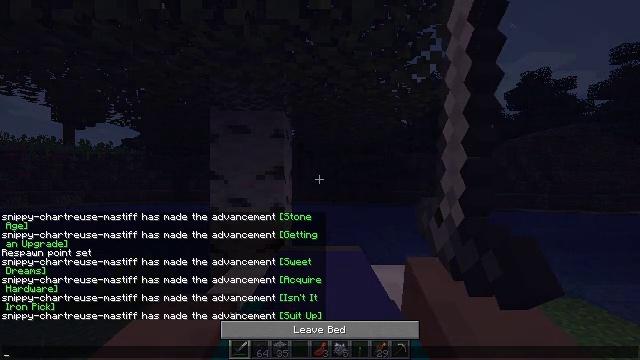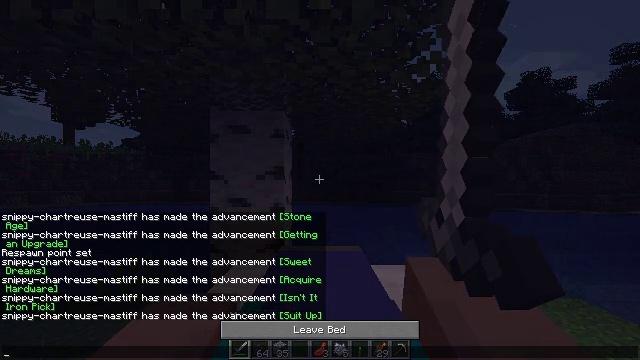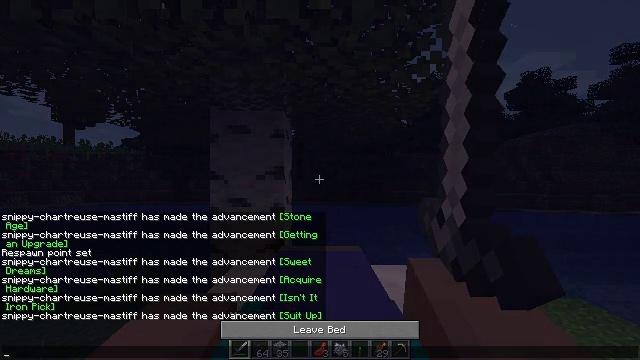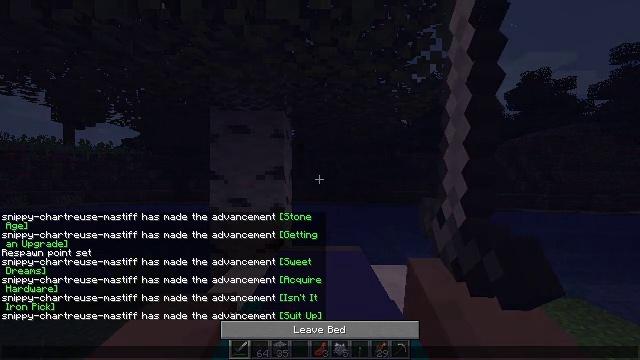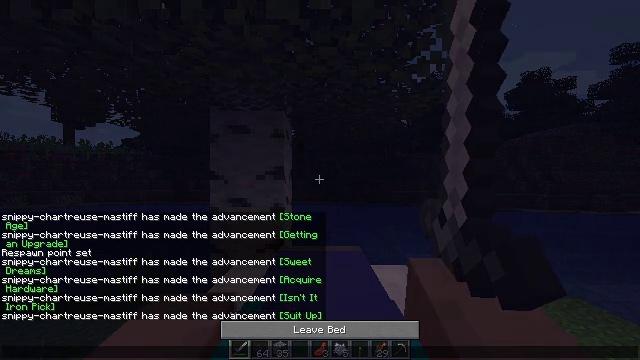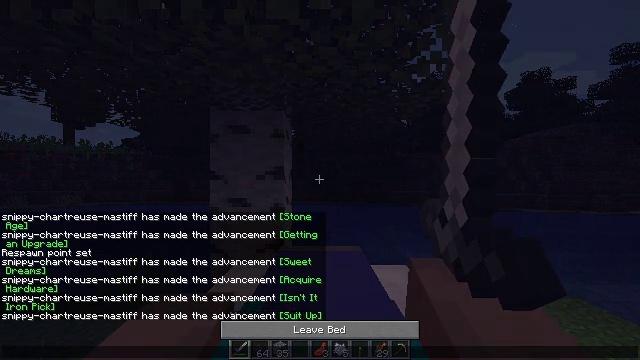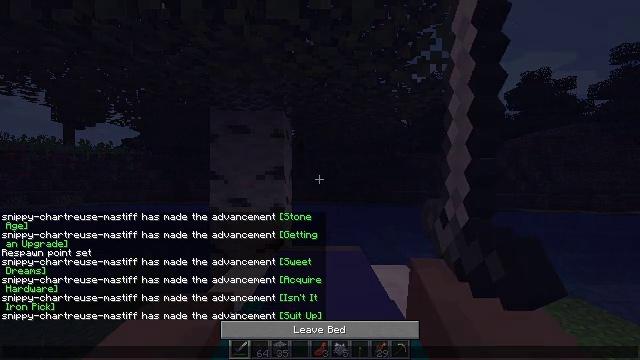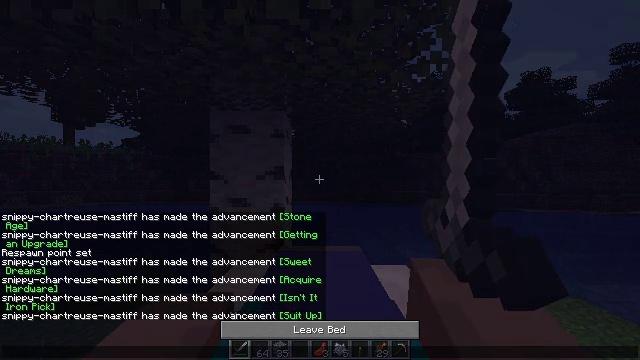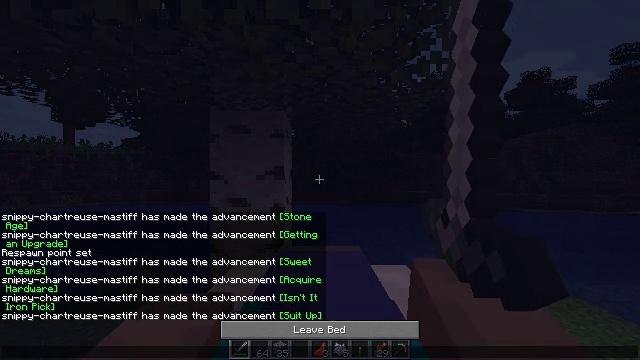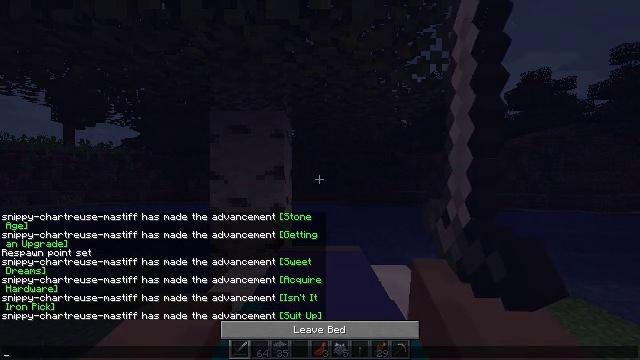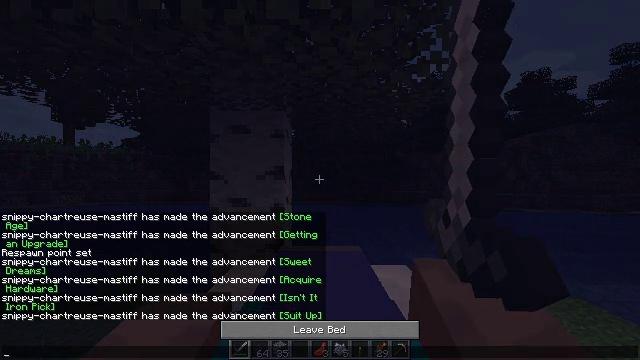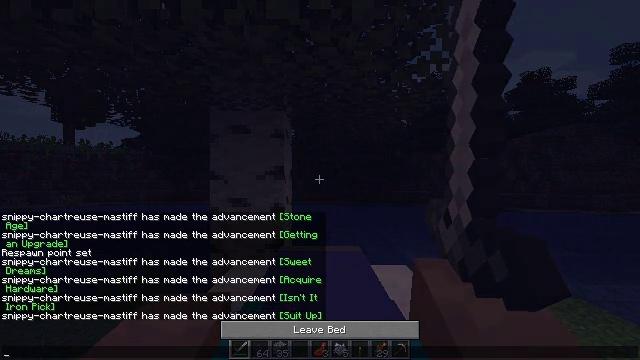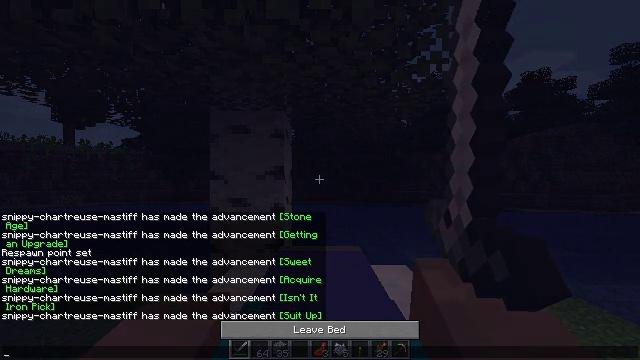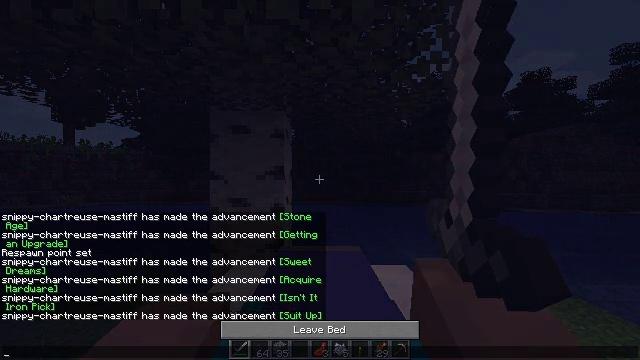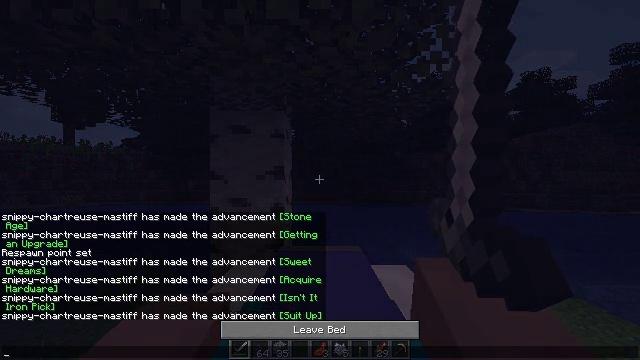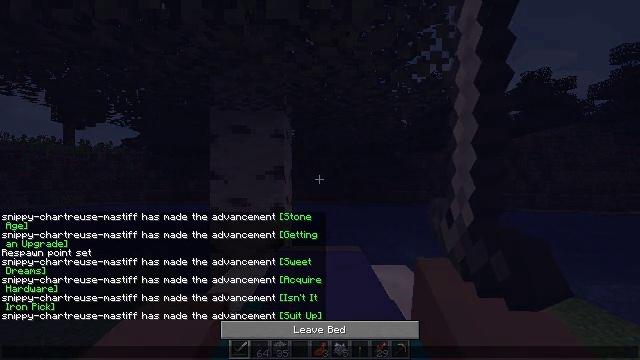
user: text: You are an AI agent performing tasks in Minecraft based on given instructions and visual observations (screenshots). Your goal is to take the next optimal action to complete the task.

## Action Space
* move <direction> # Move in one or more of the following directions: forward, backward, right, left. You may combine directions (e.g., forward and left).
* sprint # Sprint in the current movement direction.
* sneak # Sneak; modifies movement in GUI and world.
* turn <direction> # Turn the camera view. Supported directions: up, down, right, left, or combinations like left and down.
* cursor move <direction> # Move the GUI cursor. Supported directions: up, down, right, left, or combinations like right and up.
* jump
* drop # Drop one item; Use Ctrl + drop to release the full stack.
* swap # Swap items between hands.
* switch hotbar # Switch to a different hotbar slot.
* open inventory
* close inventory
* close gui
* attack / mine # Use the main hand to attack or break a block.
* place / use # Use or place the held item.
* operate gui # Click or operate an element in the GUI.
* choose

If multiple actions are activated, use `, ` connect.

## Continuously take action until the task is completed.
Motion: motion action
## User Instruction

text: Put raw salmon in the furnace to craft cooked salmon.
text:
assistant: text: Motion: no_op
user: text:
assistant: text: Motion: no_op
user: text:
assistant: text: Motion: no_op
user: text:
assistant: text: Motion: no_op
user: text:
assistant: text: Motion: no_op
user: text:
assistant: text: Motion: no_op
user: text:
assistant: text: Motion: no_op
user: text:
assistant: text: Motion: no_op
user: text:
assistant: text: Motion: no_op
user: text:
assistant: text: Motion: no_op
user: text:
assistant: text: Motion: no_op
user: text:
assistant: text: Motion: no_op
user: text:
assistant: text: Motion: no_op
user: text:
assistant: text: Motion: no_op
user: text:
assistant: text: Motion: no_op
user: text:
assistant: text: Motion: no_op
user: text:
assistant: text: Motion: no_op
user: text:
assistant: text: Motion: no_op
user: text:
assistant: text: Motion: no_op
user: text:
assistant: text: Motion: no_op
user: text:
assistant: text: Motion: no_op
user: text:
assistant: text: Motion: no_op
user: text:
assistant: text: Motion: no_op
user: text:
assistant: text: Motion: no_op
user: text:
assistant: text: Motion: no_op
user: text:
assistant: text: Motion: no_op
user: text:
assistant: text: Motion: no_op
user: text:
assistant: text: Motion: no_op
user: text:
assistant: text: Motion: no_op
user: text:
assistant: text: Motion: no_op